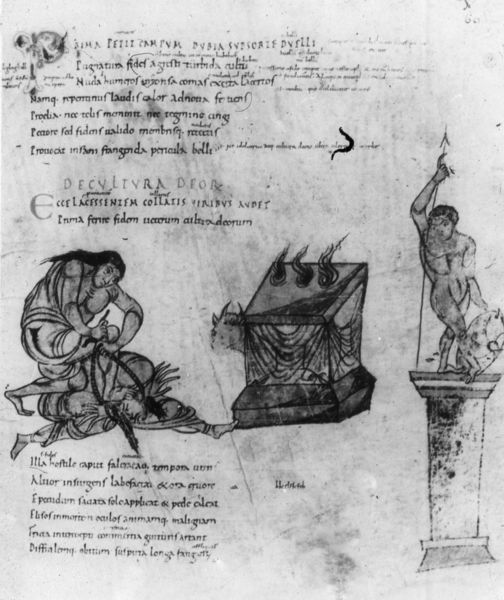
Titel: Prudentius Codex aus Bern/ Codex Bongarsianus 264
Institution: Bern, Burgerbibliothek
Schlagwörter: feuer, kopf, mann, männer, säule, tisch, hinrichtung, mensch, tod, horn, figur, engel, lanze, muskeln, schild, antike, buch, religion, seite, altar, quader, christlich, opfer, speer, ochse, pfeil, handschrift, zange, latein, martyrium, ottonisch, buchmalerei, menschenopfer, altartisch, maya, azteken, opferszene, decultura, gehörnte kuh, antuke